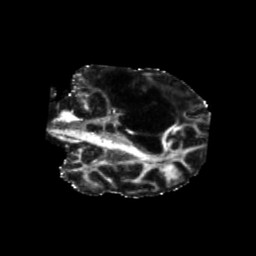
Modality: FA
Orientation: coronal
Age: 43
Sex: male
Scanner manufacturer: siemens
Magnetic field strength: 3 T
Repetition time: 5.25 s
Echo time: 0.08 s